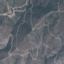
Label: HerbaceousVegetation